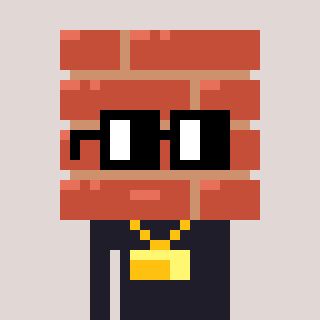
a pixel art character with square black glasses, a wall-shaped head and a grayscale-colored body on a warm background